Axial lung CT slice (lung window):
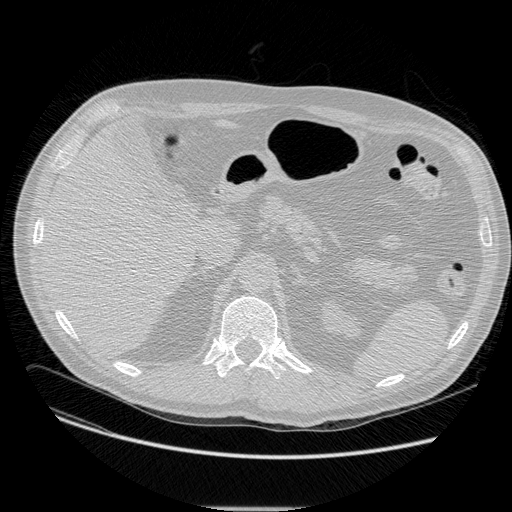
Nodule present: no